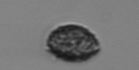
Label: Pseudochattonella_farcimen